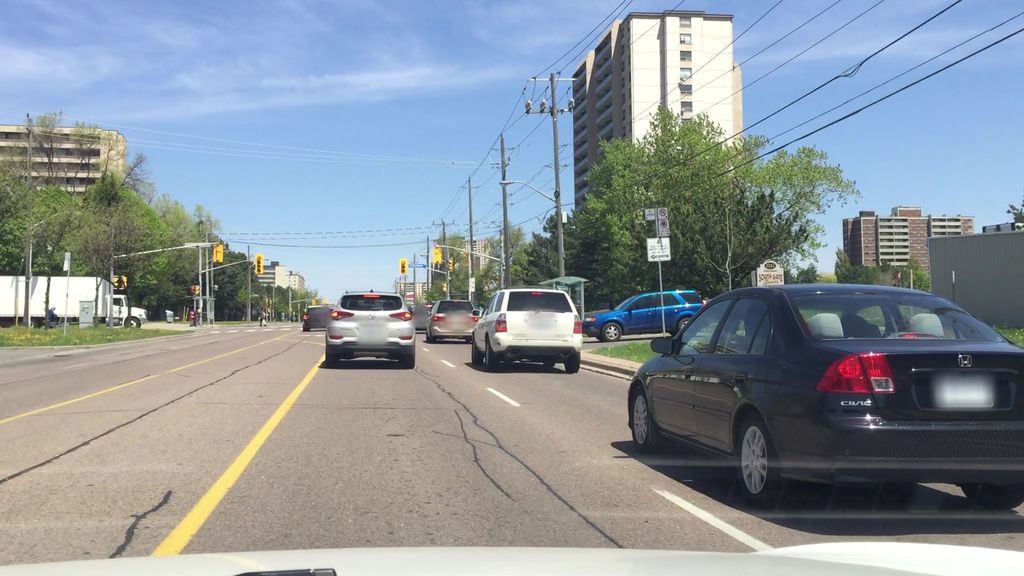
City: toronto